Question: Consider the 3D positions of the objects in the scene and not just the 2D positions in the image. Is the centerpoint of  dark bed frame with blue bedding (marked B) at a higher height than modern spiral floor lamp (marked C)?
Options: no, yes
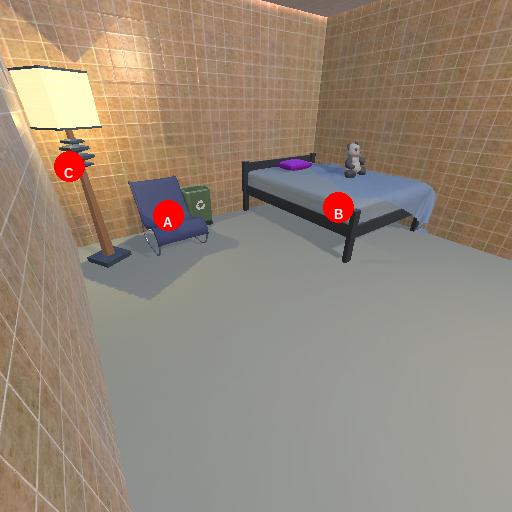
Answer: no